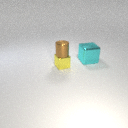
small yellow metal cube to the left of large cyan metal cube